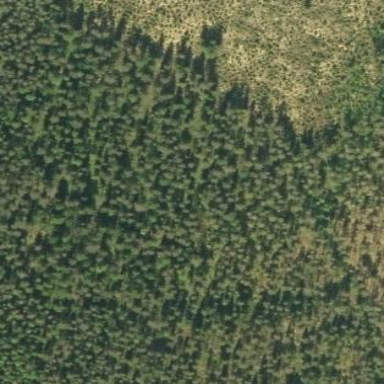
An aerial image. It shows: Needle-leaved woodland.